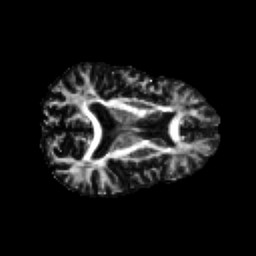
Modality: FA
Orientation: axial
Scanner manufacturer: ge
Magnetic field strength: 3 T
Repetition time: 17 s
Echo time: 0.0874 s